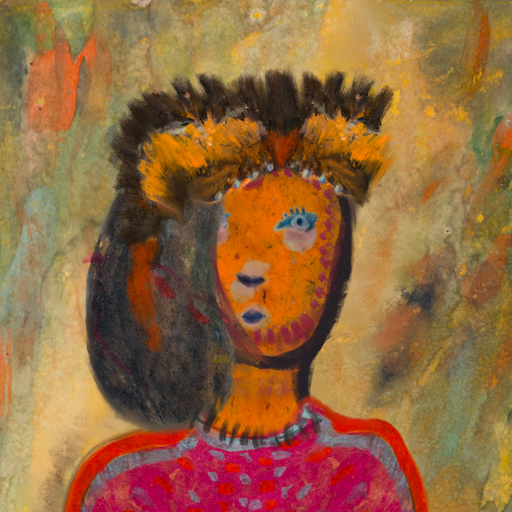
Background: Comrade, Head And Neck Front: Doll, Face Front: Hill_Girl, Bust: Sisters, Hair Front: Gypsy_Mother, Head Accessory: Gypsy_Queen, Second Necklace: Blank, Necklace: In_The_Sun, Baby: Blank